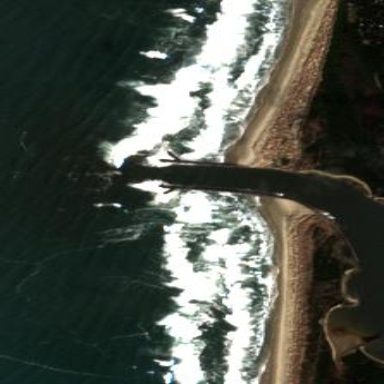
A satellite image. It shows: Breakwater structure.